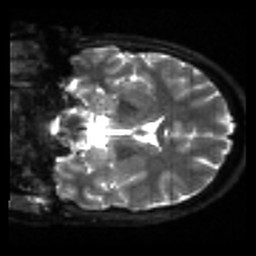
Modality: sbref
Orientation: coronal
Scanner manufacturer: siemens
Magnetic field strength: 3 T
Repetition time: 4 s
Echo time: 0.0594 s